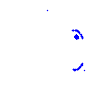
Particle: electron